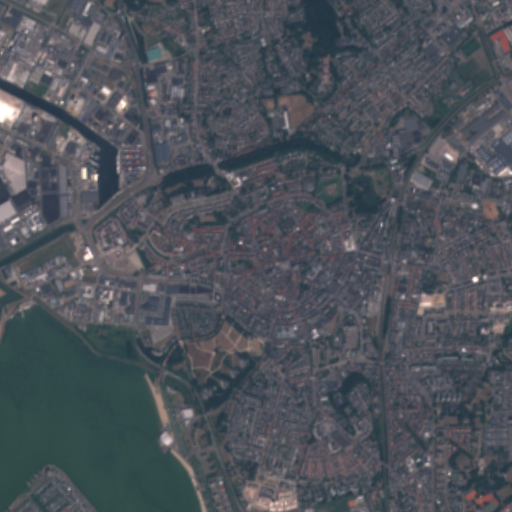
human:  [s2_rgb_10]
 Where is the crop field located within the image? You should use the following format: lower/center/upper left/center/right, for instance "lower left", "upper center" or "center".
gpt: The crop field is located in the upper left of the image.
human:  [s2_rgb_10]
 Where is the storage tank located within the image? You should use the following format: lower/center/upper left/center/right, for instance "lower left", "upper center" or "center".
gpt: The storage tank is located in the upper left of the image.
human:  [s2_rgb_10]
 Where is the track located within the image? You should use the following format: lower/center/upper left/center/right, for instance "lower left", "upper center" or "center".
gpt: The track is located in the lower right of the image.
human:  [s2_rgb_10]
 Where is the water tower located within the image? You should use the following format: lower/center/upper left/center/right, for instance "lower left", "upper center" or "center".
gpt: The water tower is located in the lower right of the image.
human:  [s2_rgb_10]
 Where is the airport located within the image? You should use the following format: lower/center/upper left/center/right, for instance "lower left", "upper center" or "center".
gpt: There is no airport in the image.